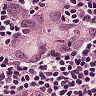
Metastatic tissue present: yes